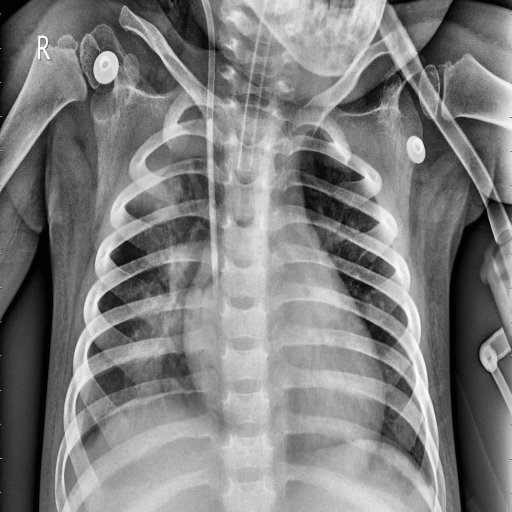
Finding: PNEUMONIA